Current action and preconditions to check: path_clear

Your task: For each precondition in the list above, predict whether it will hold at this action.

Consider the current scene as observed from the mobile robot's camera, and analyze the predicted future states of all dynamic agents (e.g., people, animals, vehicles, or any moving entities) within the NEXT SECOND.

IMPORTANT: Only answer "very likely" if you are absolutely certain—based on strong, clear evidence—that a dynamic agent will violate the precondition in the predicted future state. Do NOT answer "very likely" for unlikely, ambiguous, or low-probability risks.

Ask yourself for each precondition: Is there a high probability, with clear and convincing evidence, that the predicted future states of any dynamic agent will interfere with the predicted future state of the currently executing action within the NEXT SECOND, causing that precondition to fail?

Assess the risk level based on these predictions. Use "likely" or "very likely" if motions create a clear risk of interference.

Use "neutral" or "improbable" if agents are nearby but their predicted paths are clearly diverging or non-conflicting.

Failure Risk Categories: "very improbable", "improbable", "neutral", "likely", "very likely"

Answer Format: Output ONLY the probability_of_failure value from these categories: "very improbable", "improbable", "neutral", "likely", "very likely"

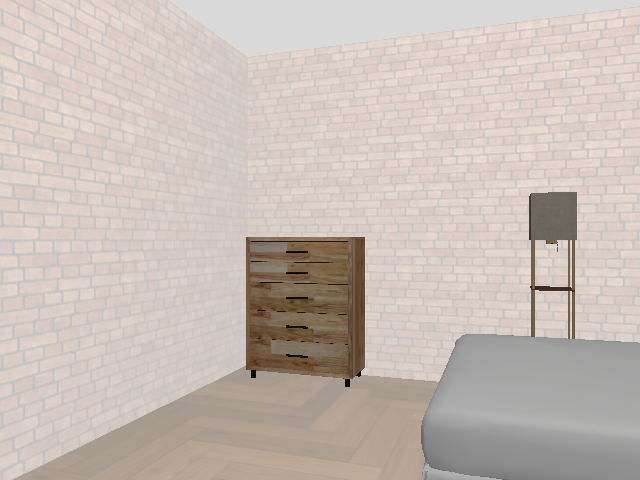

Answer: very improbable